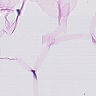
Metastatic tissue present: no